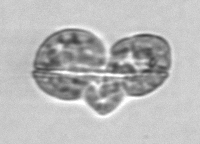
Label: Karenia